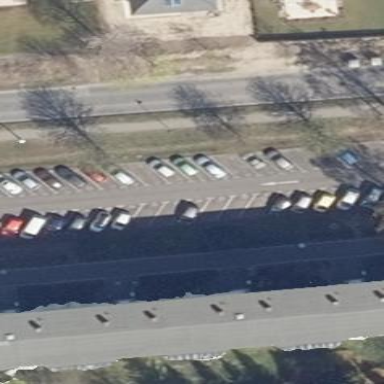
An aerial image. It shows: Diagonal parking surface area.